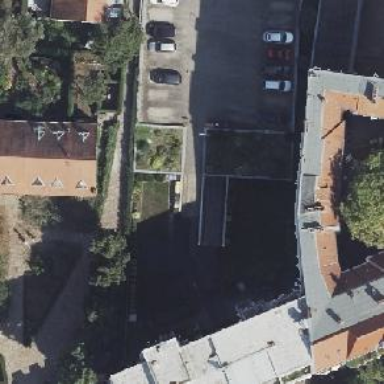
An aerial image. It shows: Parking entrance.